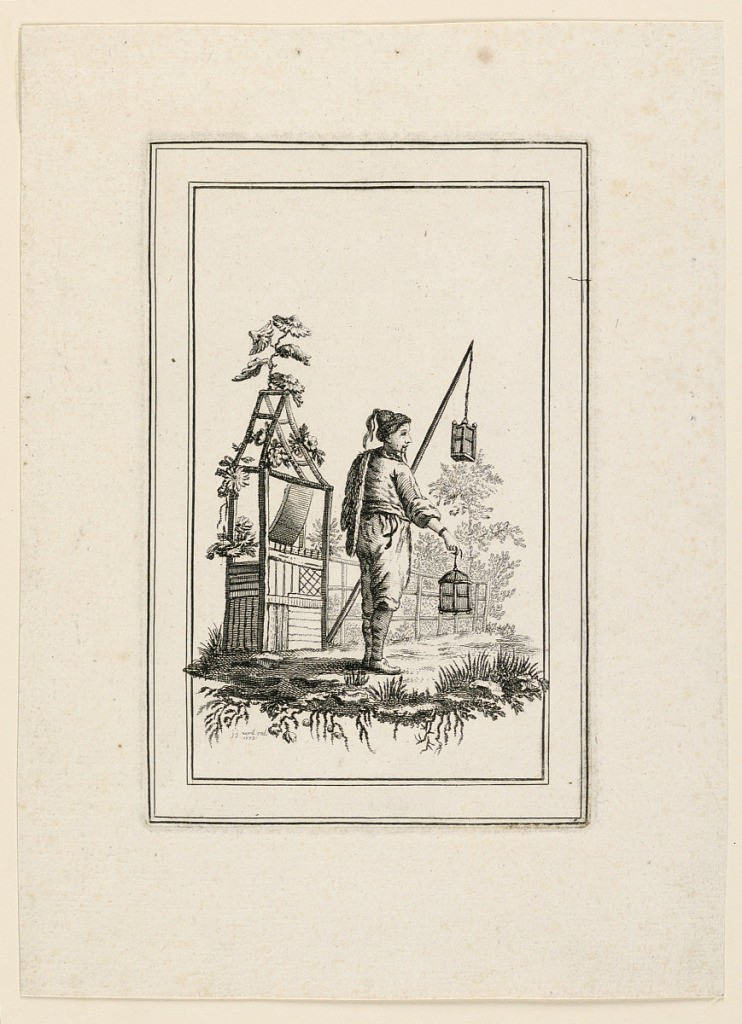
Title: Standing Chinese Man with Two Birdcages, Plate 5 from "Cahier de Figures Chinoises"
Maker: Jean-Jacques Avril the Elder, French, 1744 - 1831
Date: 1773
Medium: Engraving on paper
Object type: Print
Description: A Chinese man stands in a garden setting holding a birdcage in his right hand, and in his left, a pole from which hands another cage.